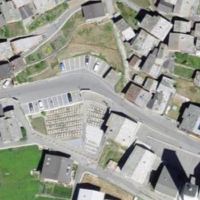
EUNIS habitat code: 54
Species observed at this site:
Cymbalaria muralis